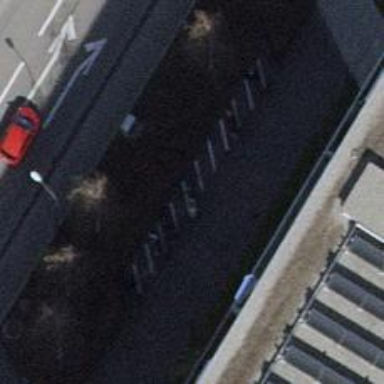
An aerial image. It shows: Motorcycle parking facility.